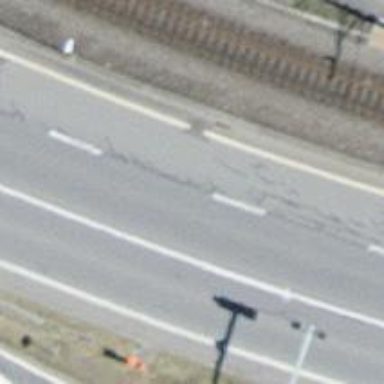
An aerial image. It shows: Asphalt road classified as primary highway.